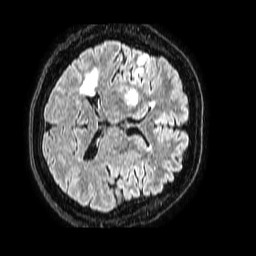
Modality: FLAIR
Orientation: axial
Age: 58
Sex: male
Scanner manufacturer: philips
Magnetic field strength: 1.5 T
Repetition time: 4.8 s
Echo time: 0.3 s